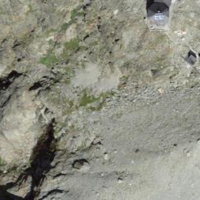
EUNIS habitat code: 48
Species observed at this site:
Saxifraga bryoides